Question: Present situation in the picture. Green branch is a master. How to copy last 3 commits from master to pink branch, but without touching a master ?

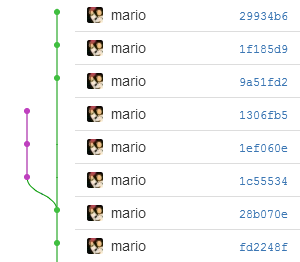
Answer: If you mean you wished you had waited to branch (and it's a personal project branch) you can (from branch "pink") use 'git rebase master'. That will pop off the pink commits, move 'pink' ahead to 29934b6 and then re-apply the patches.
Otherwise Amber's 'git merge' is probably the best answer.
Another possibility is (again, from "pink") 'git cherry-pick 9a51fd2; ...' for each of those changes. That will make individual new commits on pink. You can also name the branches as 'master', 'master^' and 'master^^'.